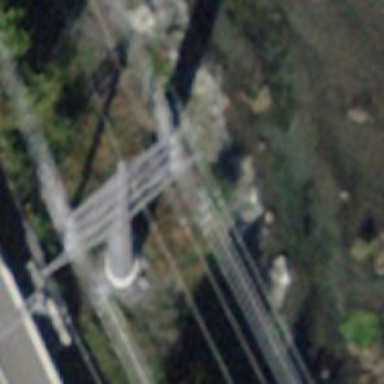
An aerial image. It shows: There are 10 cables for the power line.